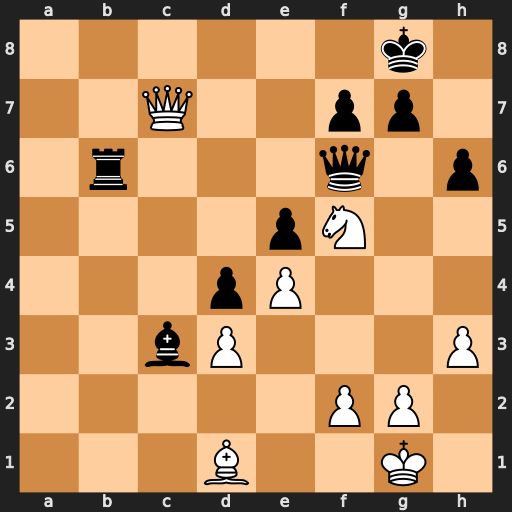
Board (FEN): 6k1/2Q2pp1/1r3q1p/4pN2/3pP3/2bP3P/5PP1/3B2K1
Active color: w
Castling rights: -
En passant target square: -
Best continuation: Ne7+ Kh7 Nd5